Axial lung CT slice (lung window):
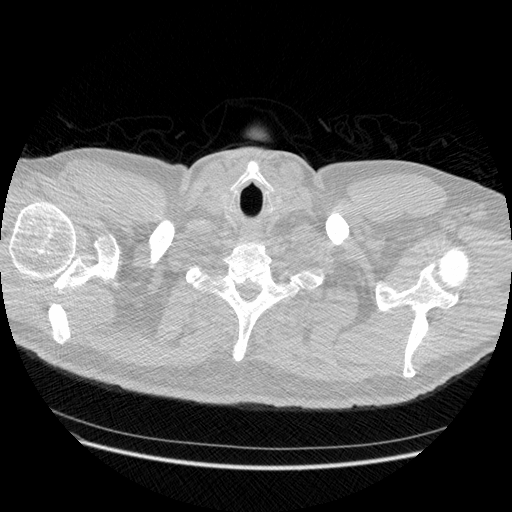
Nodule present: no